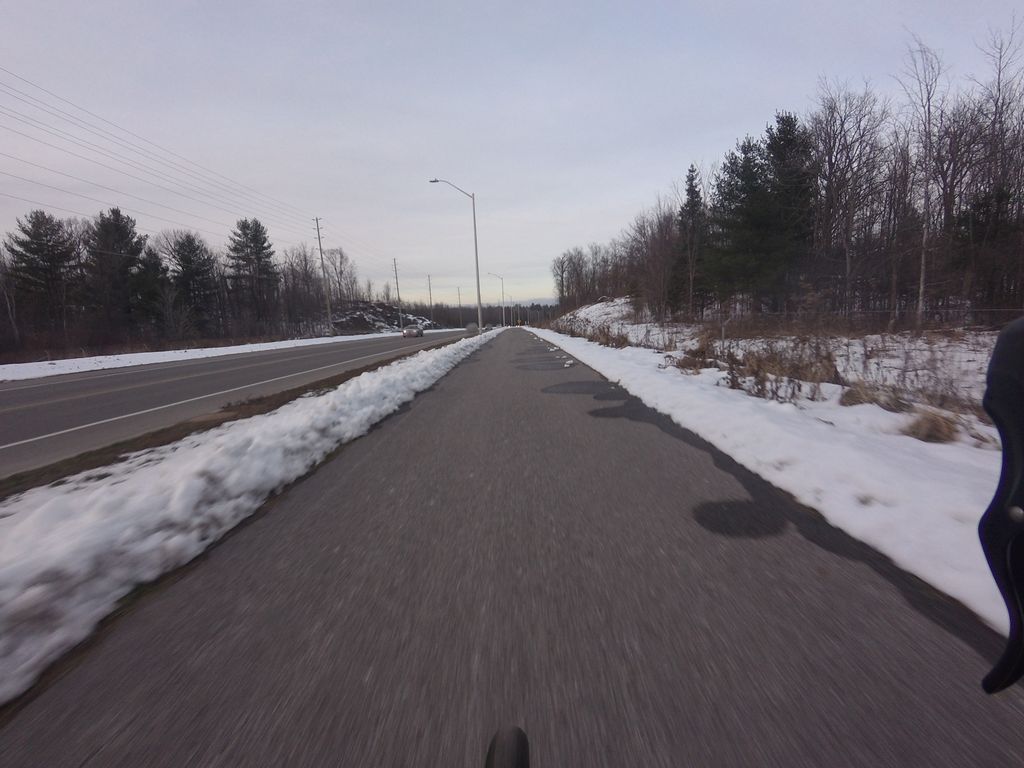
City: ottawa-gatineau